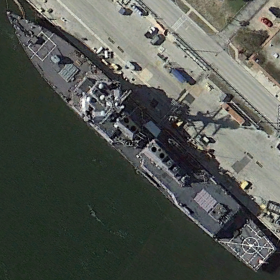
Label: destroyer